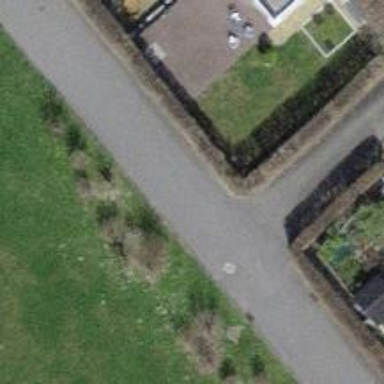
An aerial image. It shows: Hedge barrier.